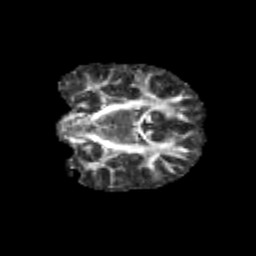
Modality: FA
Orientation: coronal
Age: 9
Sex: male
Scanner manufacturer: siemens
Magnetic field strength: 3 T
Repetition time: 3.8 s
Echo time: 0.07 s